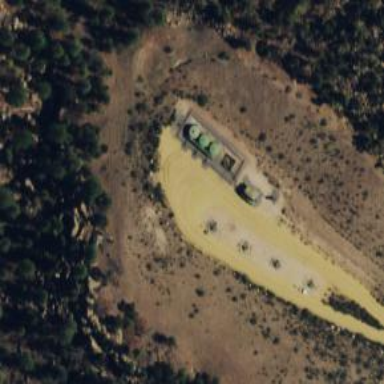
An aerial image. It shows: Storage tank that is man-made.